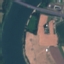
Land use / land cover: River